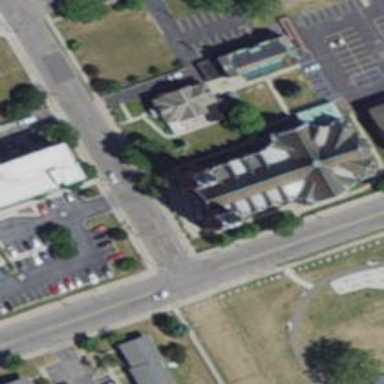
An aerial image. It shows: Building that serves as place of worship.